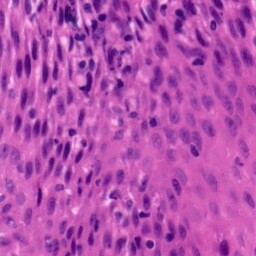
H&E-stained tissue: Tonsil